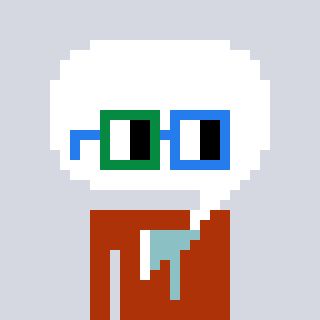
a pixel art character with square green and blue glasses, a speech bubble-shaped head and a hotbrown-colored body on a cool background